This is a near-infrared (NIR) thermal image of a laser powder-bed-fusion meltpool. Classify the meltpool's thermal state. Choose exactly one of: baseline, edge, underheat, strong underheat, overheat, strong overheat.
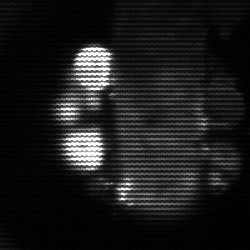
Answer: strong underheat